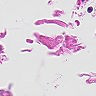
Metastatic tissue present: no